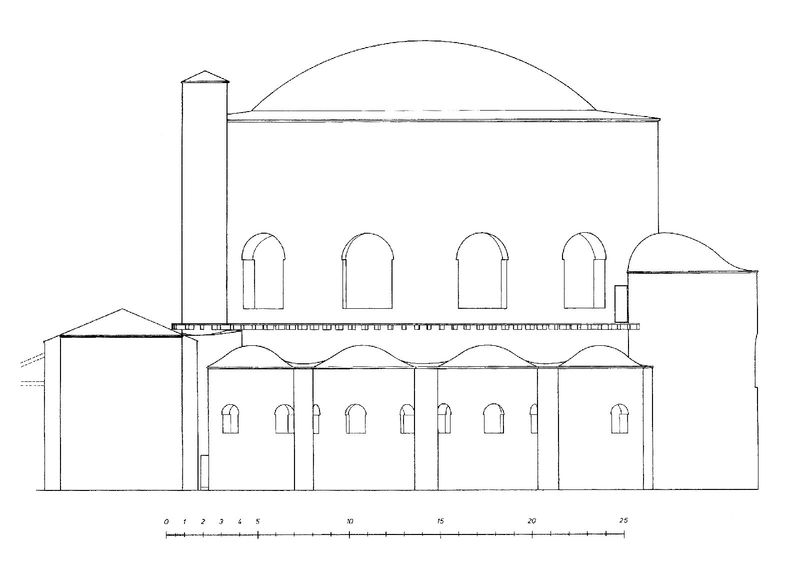
Titel: St. Gereon in Köln
Standort: Köln, St. Gereon (EU - D - NRW)
Schlagwörter: fenster, skizze, säulen, zeichnung, dach, haus, schloss, architektur, brücke, kirche, turm, fassade, rundbogen, kuppel, zahlen, bögen, arkade, burg, moschee, rundfenster, linear, schnitt, kuppe, entwurf, pantheon, plan, stockwerke, aufriss, maßstab, bauplan, minarett, engelsburg, mastab